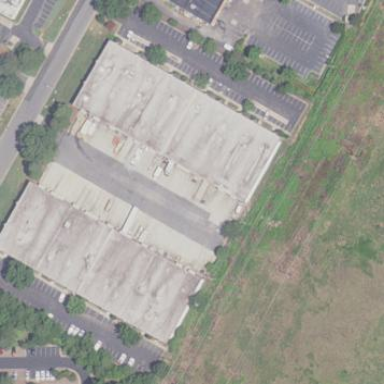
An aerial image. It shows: Warehouse.